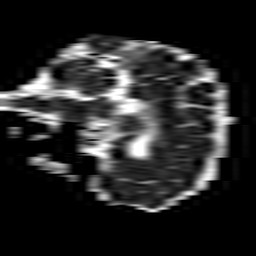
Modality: ADC
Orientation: sagittal
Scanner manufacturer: philips
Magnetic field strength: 1.5 T
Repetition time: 3.395 s
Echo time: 0.06922 s